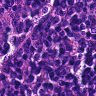
Metastatic tissue present: no